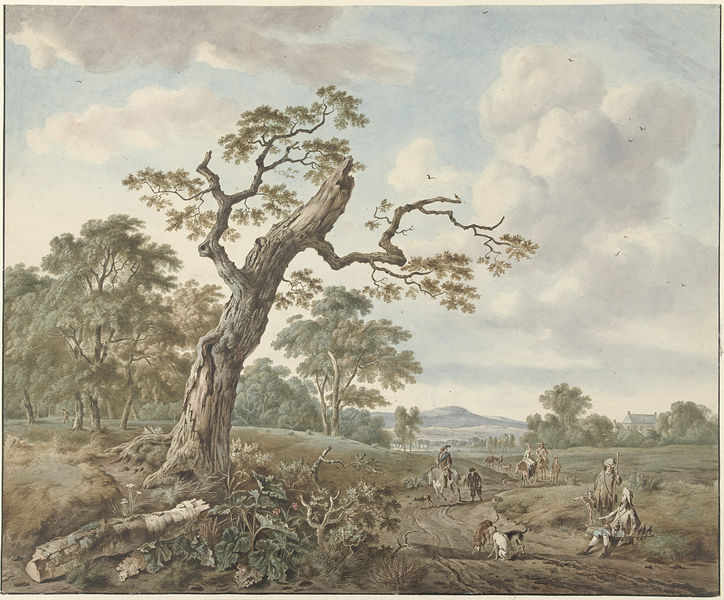
Titel: Landschap met jachtgezelschap op een landweg
Künstler: Gerard van Nijmegen
Standort: Amsterdam
Institution: Rijksmuseum
Schlagwörter: constable, travaux forcés